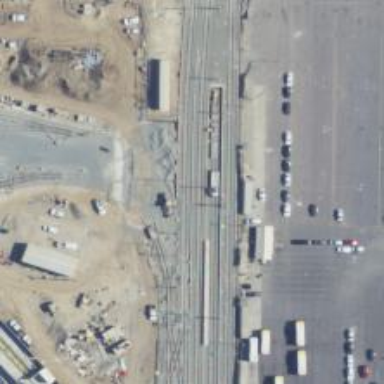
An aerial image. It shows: Light rail yard with electrified contact lines.